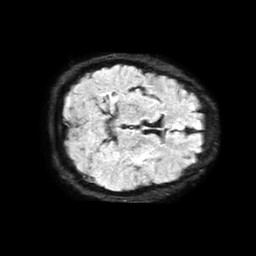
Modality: FLAIR
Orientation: axial
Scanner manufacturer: philips
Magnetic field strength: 1.5 T
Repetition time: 6 s
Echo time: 0.09934 s